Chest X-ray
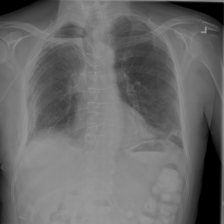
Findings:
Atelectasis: negative
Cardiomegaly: negative
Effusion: negative
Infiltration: negative
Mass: negative
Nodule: negative
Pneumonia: negative
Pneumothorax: negative
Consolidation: negative
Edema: negative
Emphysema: negative
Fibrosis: negative
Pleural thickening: negative
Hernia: negative